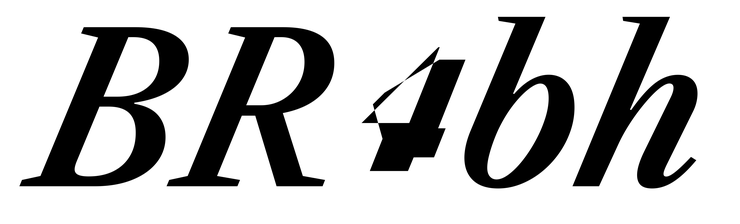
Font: LibreCaslonText-Italic_SemiBold_Italic